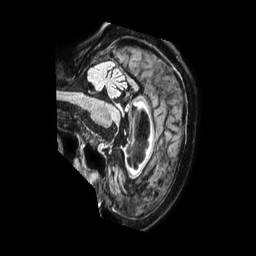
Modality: FLAIR
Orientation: sagittal
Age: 85
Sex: female
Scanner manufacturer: philips
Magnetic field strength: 1.5 T
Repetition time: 4.8 s
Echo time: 0.3317 s